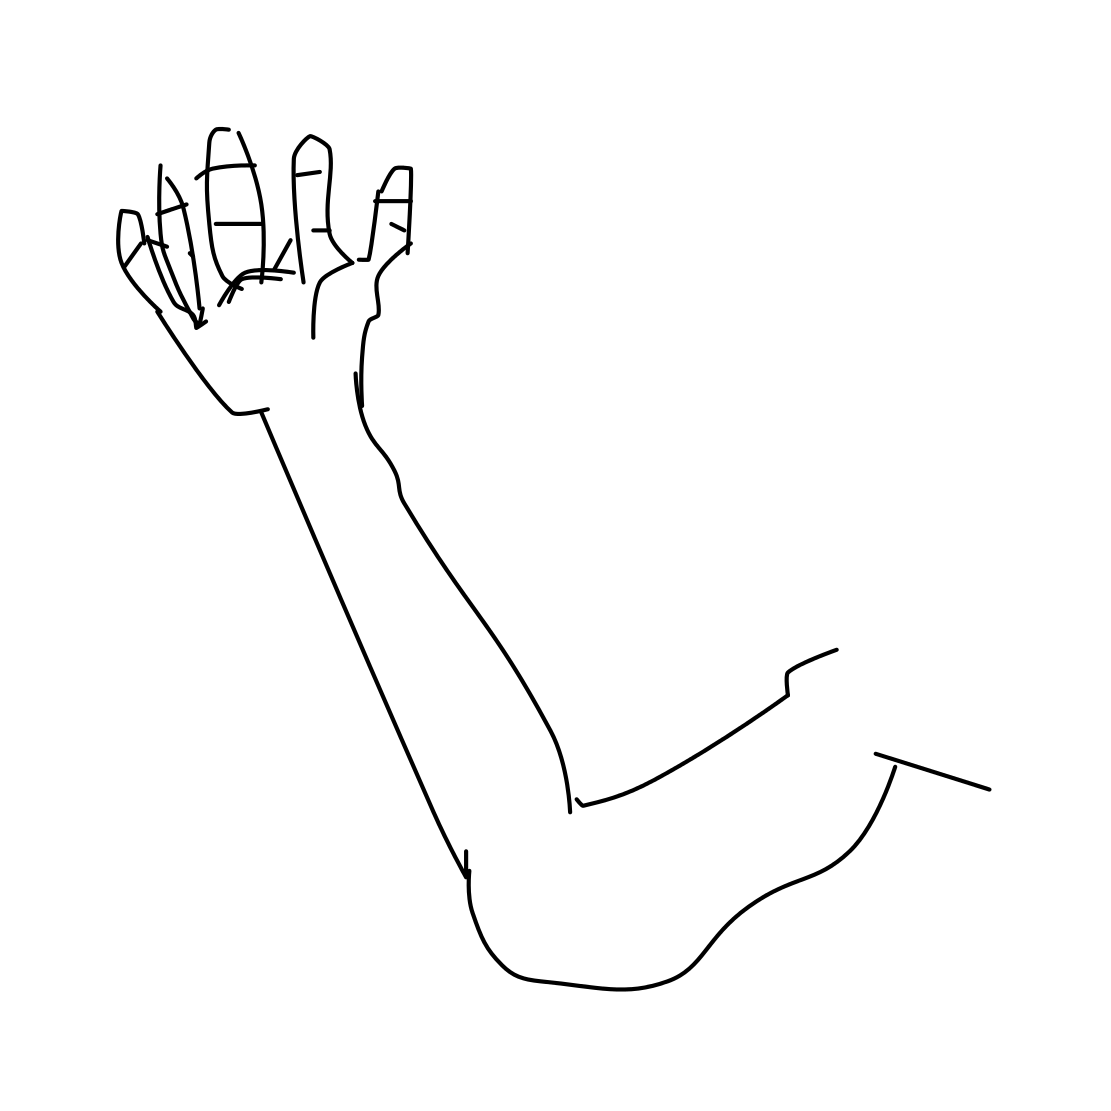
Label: arm